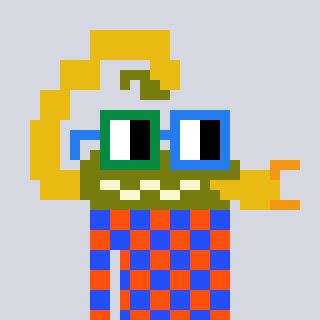
a pixel art character with square green and blue glasses, a scorpion-shaped head and a orange-colored body on a cool background